Field crop: maize
Growth stage: 1
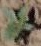
Species: datura